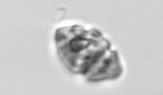
Label: Proterythropsis